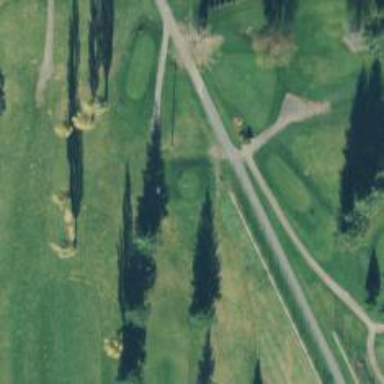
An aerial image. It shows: Pathway for golfing.